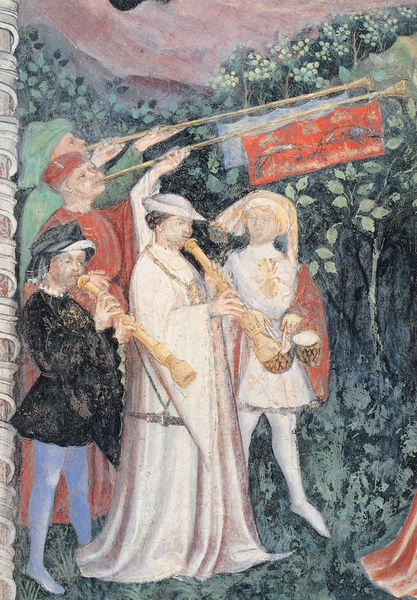
Titel: Il ciclo dei Mesi (Monatskreis)
Künstler: Meister Wenzeslaus
Standort: Trient, Torre Aquila (EU - I)
Schlagwörter: baum, berg, blau, blätter, fuß, gemälde, himmel, kopf, laub, mann, umhang, weiß, bäume, grün, landschaft, menschen, blumen, frau, hut, kleid, köpfe, männer, schwarz, säule, blüten, rot, wiese, fest, haube, mütze, gesicht, bild, instrument, natur, mantel, gewänder, instrumente, musik, musiker, pflanzen, wald, garten, fahnen, fahne, hecke, rand, detail, musizieren, verzierung, schuh, ritter, trommel, flöte, efeu, mittelalter, strumpfhose, posaunen, höfisch, jagdgesellschaft, strumpfhosen, fanfaren, trompeten, fresko, turban, trommler, flöten, trompete, trommeln, musikanten, bläser, trompeter, wandzeichnung, oboe, fagott, fane, spitzschuh, klarinetten, spielmannszug, musiket